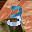
Label: 3